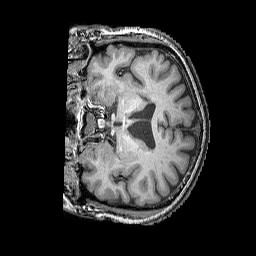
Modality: T1w
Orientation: coronal
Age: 59
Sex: male
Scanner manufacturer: siemens
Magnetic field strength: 3 T
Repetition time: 2.25 s
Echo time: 0.00415 s